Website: home-depot
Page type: receipt
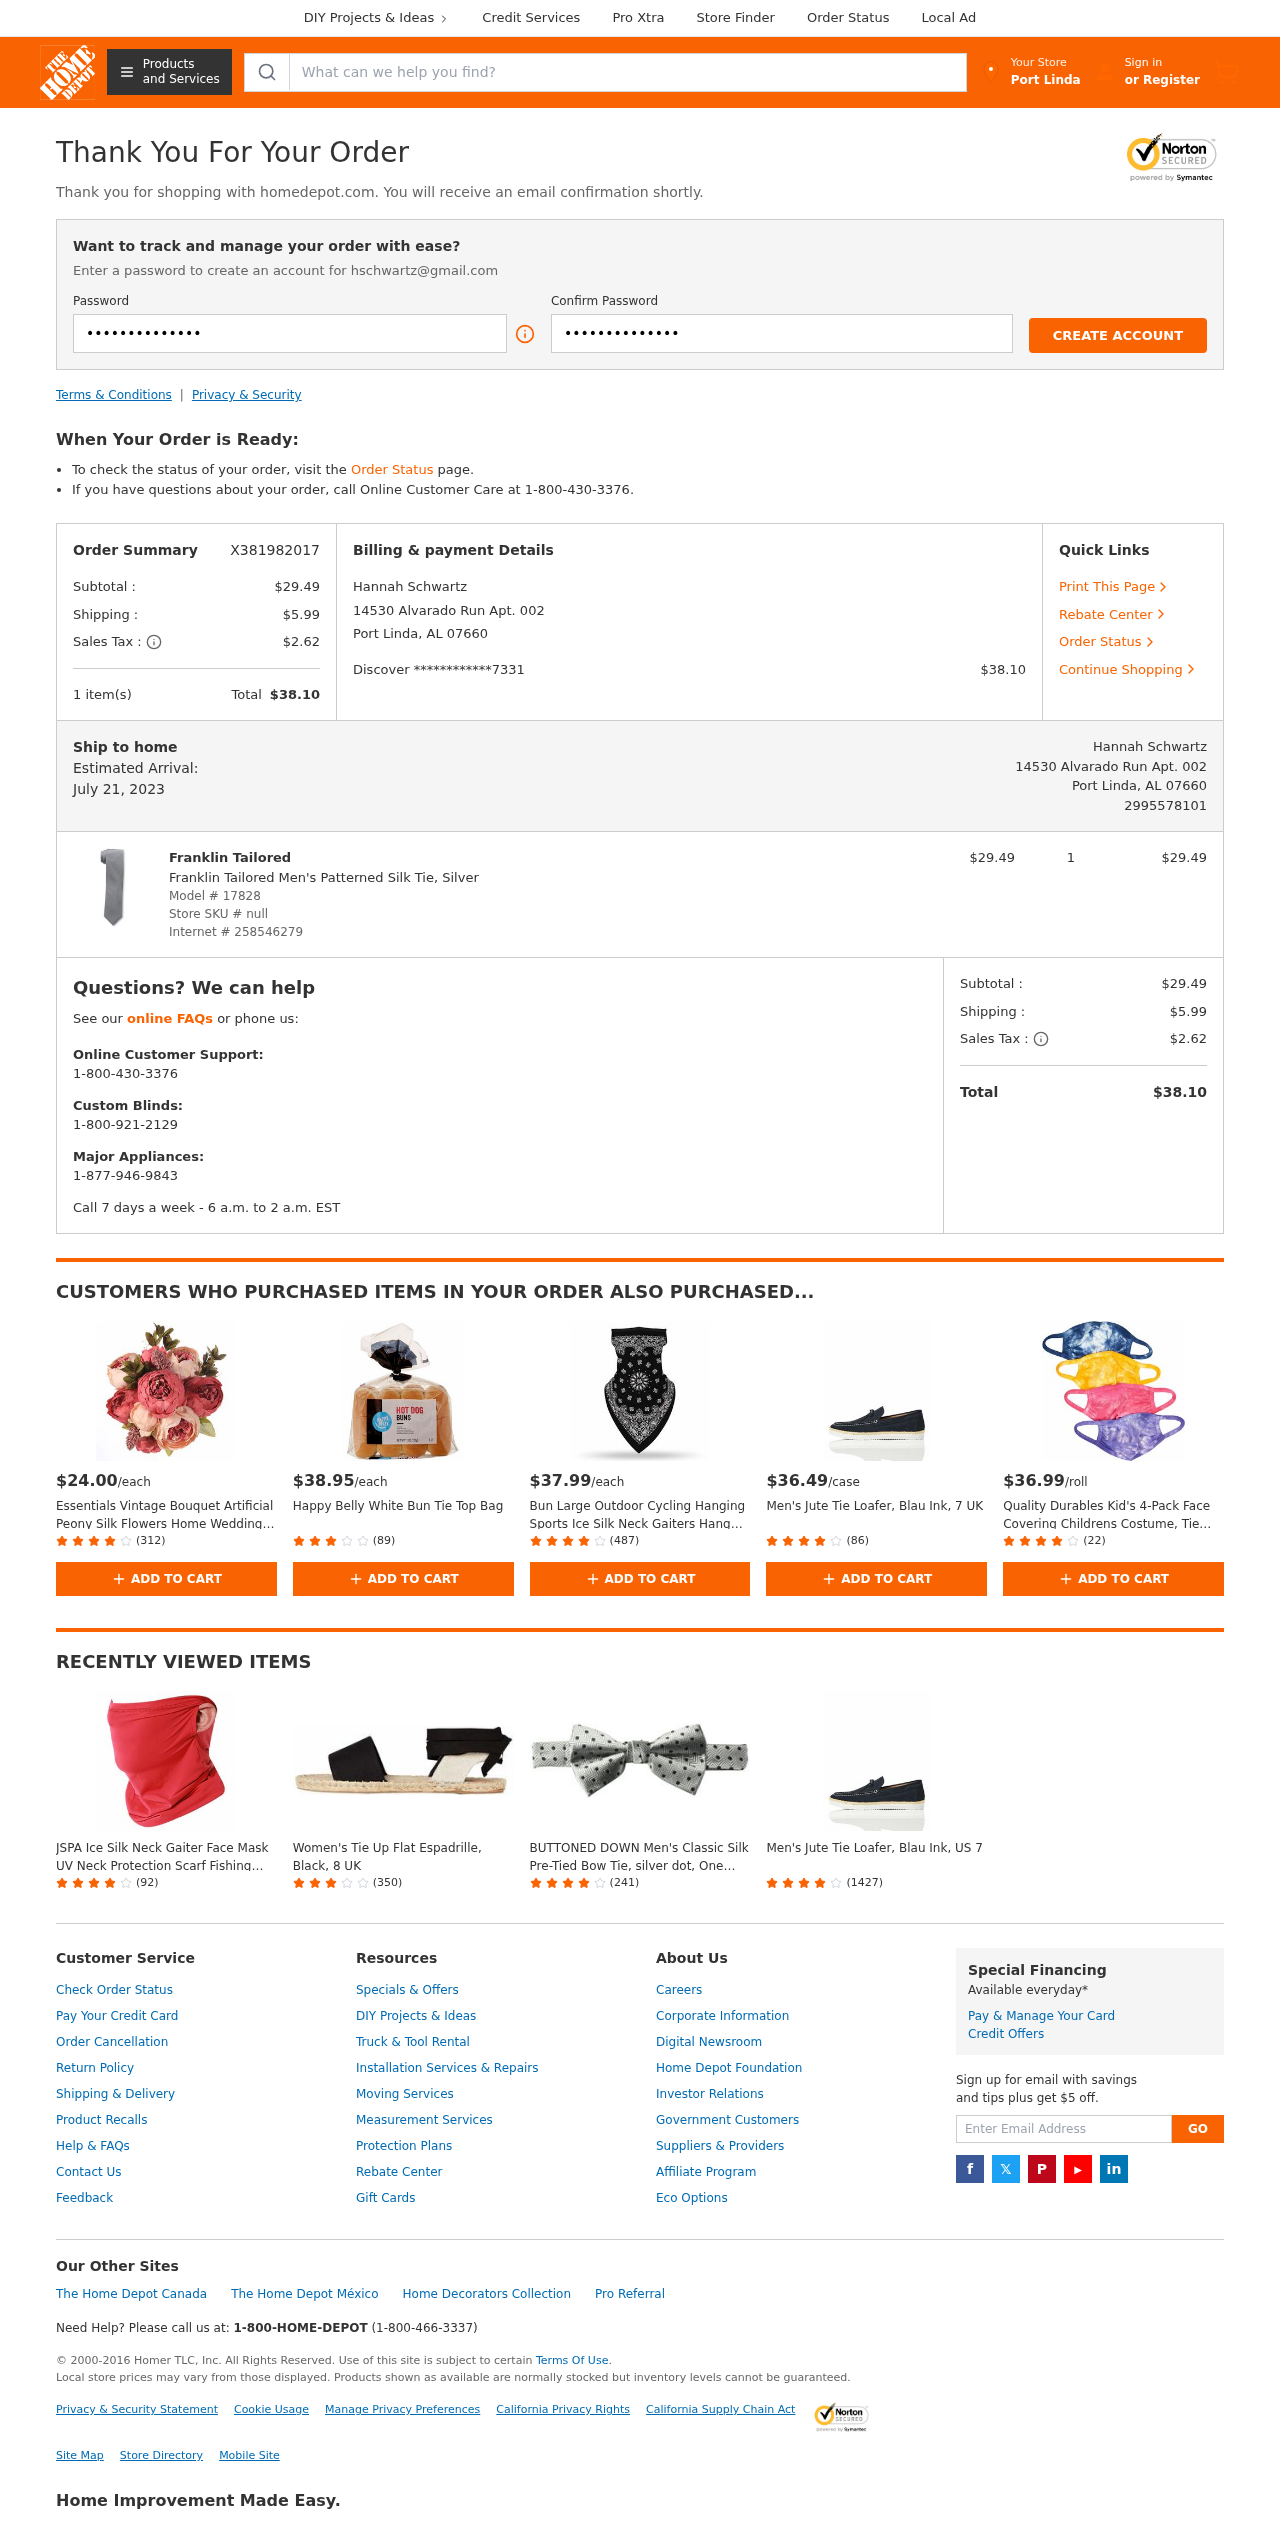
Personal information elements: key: PII_CARD_LAST4
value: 7331
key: PII_CARD_TYPE
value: Discover
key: PII_CITY
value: Port Linda
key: PII_EMAIL
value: hschwartz@gmail.com
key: PII_FULLNAME
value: Hannah Schwartz
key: PII_PHONE
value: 2995578101
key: PII_STREET
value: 14530 Alvarado Run Apt. 002
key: PII_CITY_STATE_ZIP
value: Port Linda, AL 07660
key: PII_FULLNAME2
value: Hannah Schwartz
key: PII_POSTCODE
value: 07660
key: PII_STATE_ABBR
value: AL
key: PII_POSTCODE_FULL
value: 07660
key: PII_CITY_STATE
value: Port Linda, AL
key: PII_POSTCODE_NUMERIC
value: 7660
Product elements: key: PRODUCT1_BRAND
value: Franklin Tailored
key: PRODUCT1_NAME
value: Franklin Tailored Men's Patterned Silk Tie, Silver
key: PRODUCT1_PRICE
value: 29.49
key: PRODUCT1_QUANTITY
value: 1
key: PRODUCT2_PRICE
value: $24.00
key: PRODUCT2_NAME
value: Essentials Vintage Bouquet Artificial Peony Silk Flowers Home Wedding Decoration
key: PRODUCT2_NUM_RATINGS
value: (312)
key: PRODUCT3_PRICE
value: $38.95
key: PRODUCT3_NAME
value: Happy Belly White Bun Tie Top Bag
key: PRODUCT3_NUM_RATINGS
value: (89)
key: PRODUCT4_PRICE
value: $37.99
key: PRODUCT4_NAME
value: Bun Large Outdoor Cycling Hanging Sports Ice Silk Neck Gaiters Hang Ear Face Tube Scarf, 1 Pack, Bla
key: PRODUCT4_NUM_RATINGS
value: (487)
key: PRODUCT5_PRICE
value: $36.49
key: PRODUCT5_NAME
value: Men's Jute Tie Loafer, Blau Ink, 7 UK
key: PRODUCT5_NUM_RATINGS
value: (86)
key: PRODUCT6_PRICE
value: $36.99
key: PRODUCT6_NAME
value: Quality Durables Kid's 4-Pack Face Covering Childrens Costume, Tie Dye Multi Pack, Little Kids
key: PRODUCT6_NUM_RATINGS
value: (22)
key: PRODUCT7_NAME
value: JSPA Ice Silk Neck Gaiter Face Mask UV Neck Protection Scarf Fishing Outdoor Bandanas for Men
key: PRODUCT7_NUM_RATINGS
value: (92)
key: PRODUCT8_NAME
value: Women's Tie Up Flat Espadrille, Black, 8 UK
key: PRODUCT8_NUM_RATINGS
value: (350)
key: PRODUCT9_NAME
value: BUTTONED DOWN Men's Classic Silk Pre-Tied Bow Tie, silver dot, One Size
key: PRODUCT9_NUM_RATINGS
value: (241)
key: PRODUCT10_NAME
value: Men's Jute Tie Loafer, Blau Ink, US 7
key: PRODUCT10_NUM_RATINGS
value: (1427)
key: PRODUCT_MODEL_NUMBER
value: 17828
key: PRODUCT_INTERNET_NUMBER
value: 258546279
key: PRODUCT1_LINE_TOTAL
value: $29.49
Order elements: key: ORDER_ID
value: X381982017
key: ORDER_SUBTOTAL
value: $29.49
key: ORDER_SHIPPING_COST
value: $5.99
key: ORDER_TAX
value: $2.62
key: ORDER_NUM_ITEMS
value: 1 item(s)
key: ORDER_TOTAL
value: $38.10
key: ORDER_DELIVERY_DATE
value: July 21, 2023
Search elements: key: HEADER_SEARCH
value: What can we help you find?
Other elements: key: STORE_SKU
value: null